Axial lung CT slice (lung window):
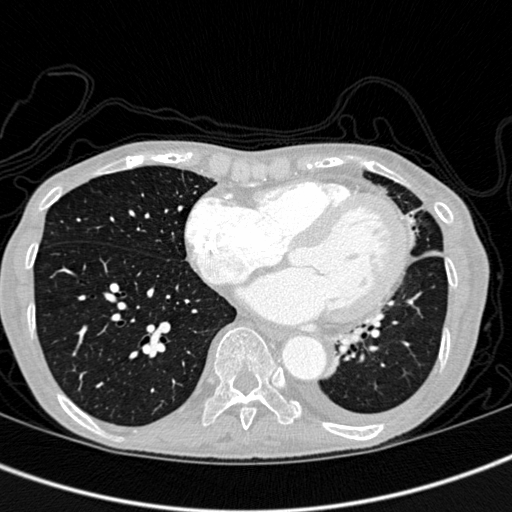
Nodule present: no